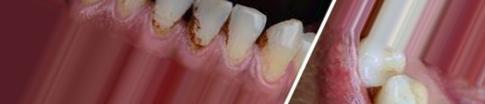
Condition: Tooth Discoloration